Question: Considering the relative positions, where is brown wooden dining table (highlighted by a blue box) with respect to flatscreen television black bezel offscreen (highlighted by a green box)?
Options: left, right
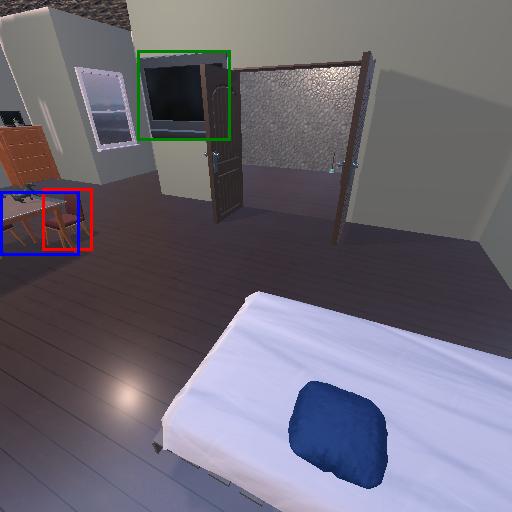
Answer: left